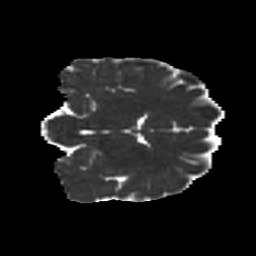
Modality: MD
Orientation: coronal
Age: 31
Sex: female
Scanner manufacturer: ge
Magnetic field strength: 3 T
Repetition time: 7.8 s
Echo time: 0.0606 s